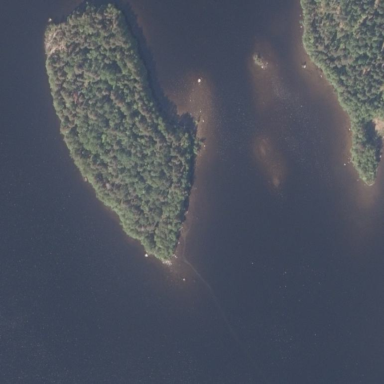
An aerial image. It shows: Island covered with woodland.